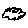
Label: cloud